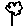
Label: flower